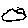
Label: cloud